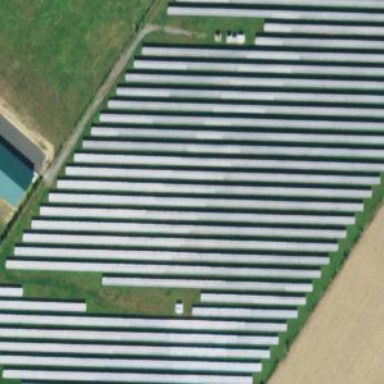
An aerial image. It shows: Solar power plant enclosed by fence. The plant generates electricity using photovoltaic technology.